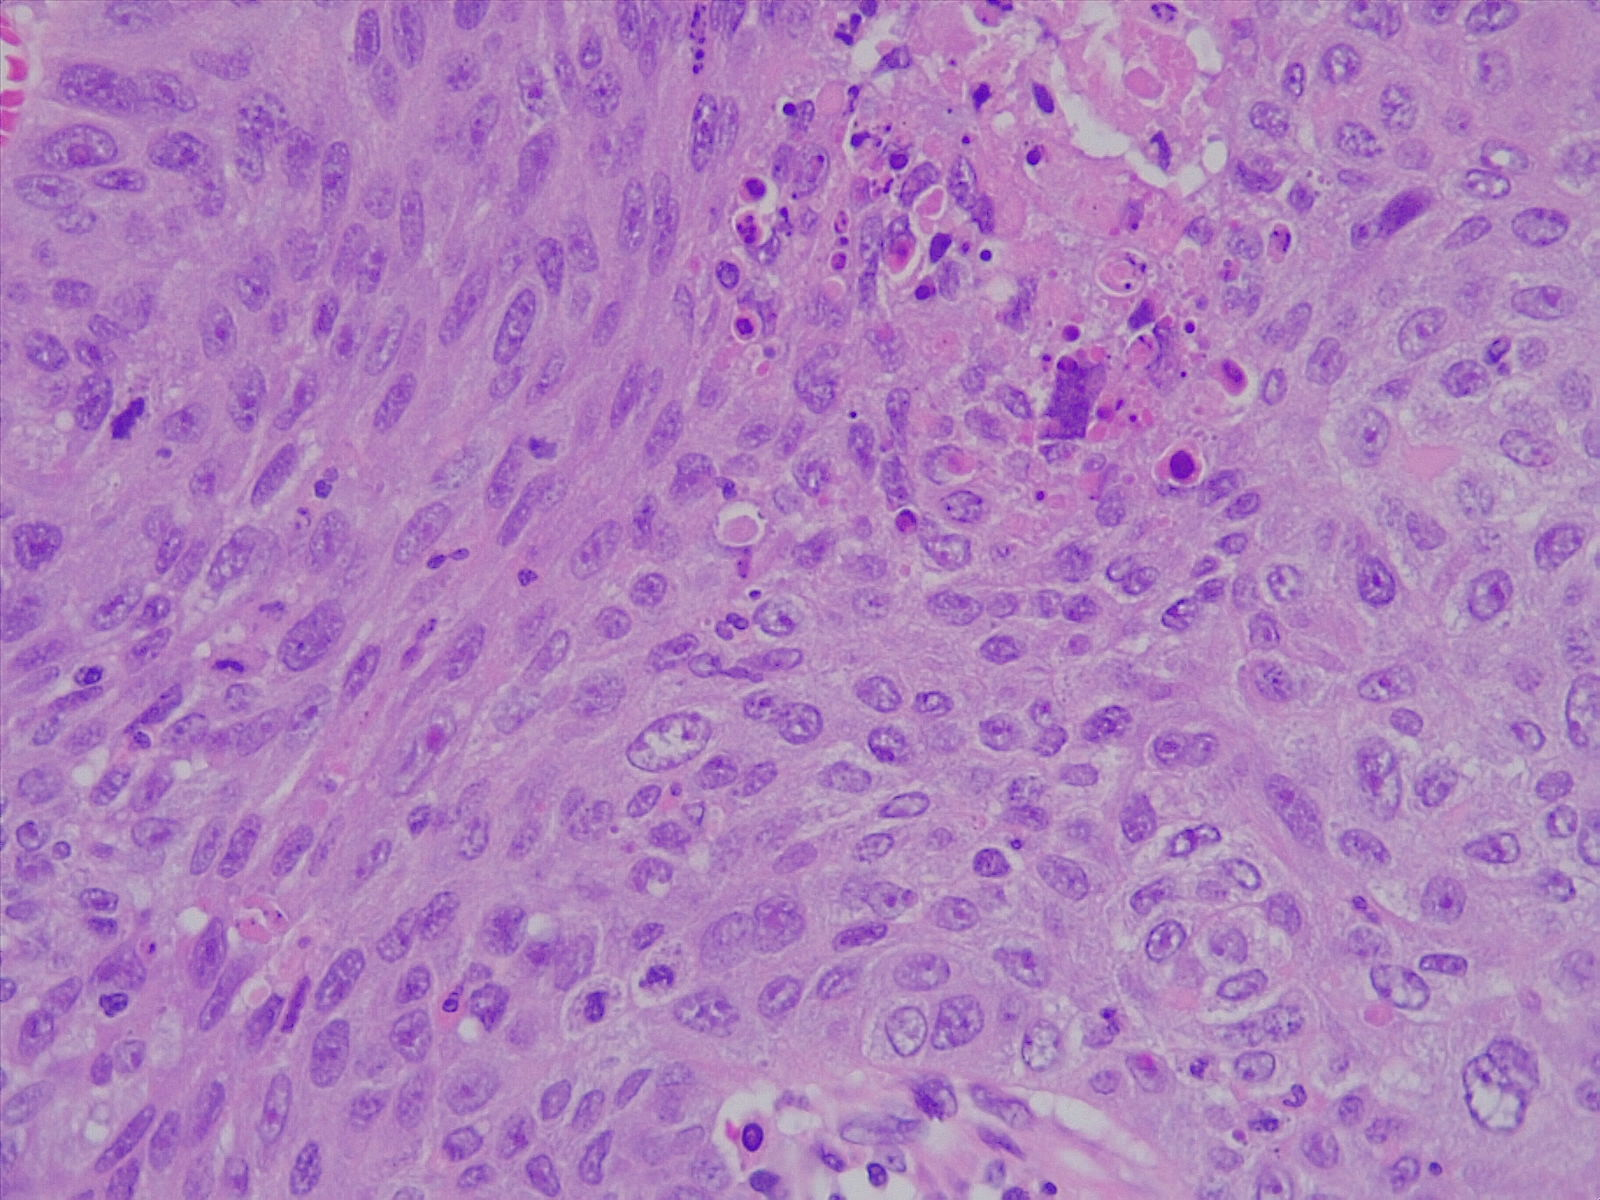
Label: lung squamous cell carcinoma, poorly differentiated